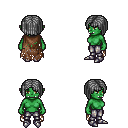
a pixel art fantasy rpg character, female body template, orc, green skin, brown tattered cape, metal pants, gray pageboy hairstyle, metal boots, four views (front, back, left, right), 2x2 character sprite sheet, small pixel art, hard edges, no anti-aliasing